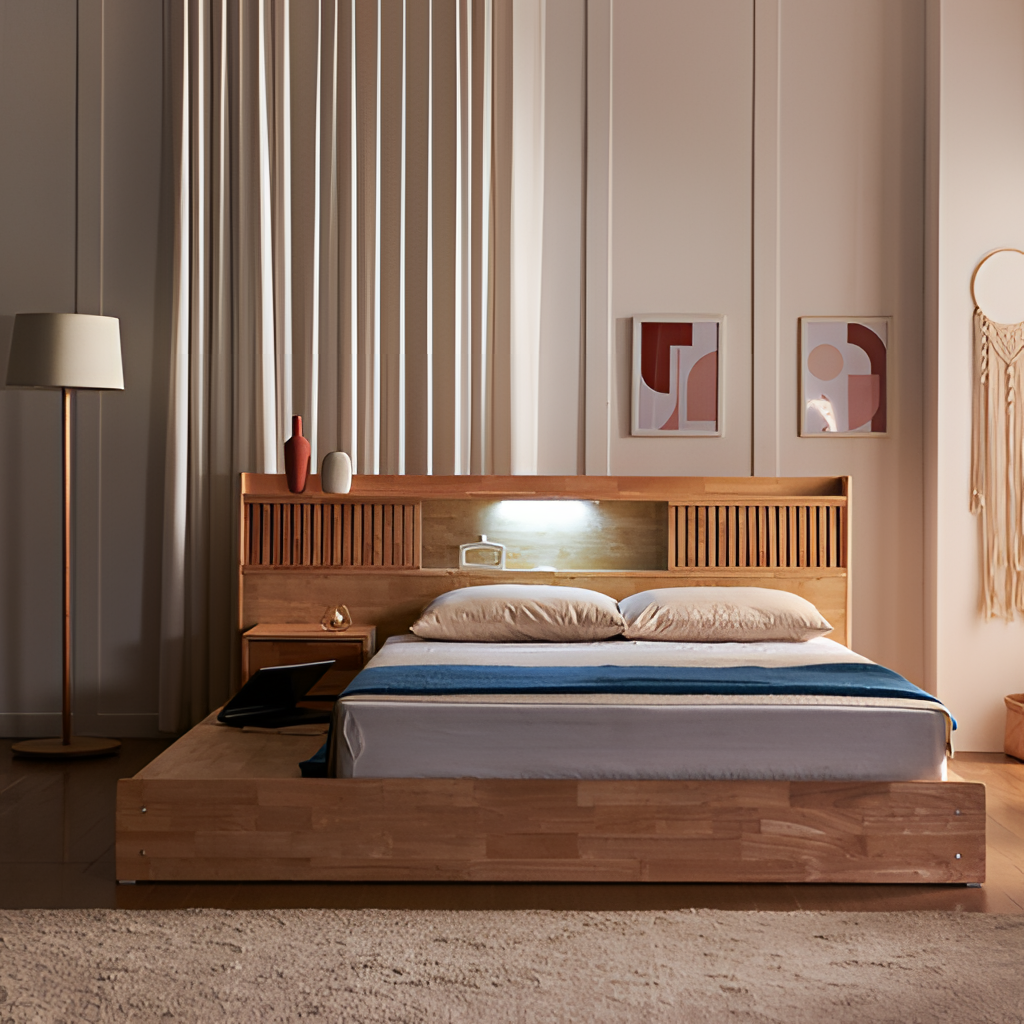
wood illuminated headboard bed, bedroom, contemporary, cream fabric wallpaper, with vertical striped pattern, wood flooring, with plank pattern